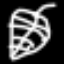
Label: leaf